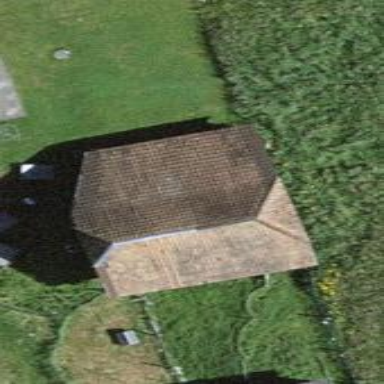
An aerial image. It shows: Barn.